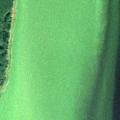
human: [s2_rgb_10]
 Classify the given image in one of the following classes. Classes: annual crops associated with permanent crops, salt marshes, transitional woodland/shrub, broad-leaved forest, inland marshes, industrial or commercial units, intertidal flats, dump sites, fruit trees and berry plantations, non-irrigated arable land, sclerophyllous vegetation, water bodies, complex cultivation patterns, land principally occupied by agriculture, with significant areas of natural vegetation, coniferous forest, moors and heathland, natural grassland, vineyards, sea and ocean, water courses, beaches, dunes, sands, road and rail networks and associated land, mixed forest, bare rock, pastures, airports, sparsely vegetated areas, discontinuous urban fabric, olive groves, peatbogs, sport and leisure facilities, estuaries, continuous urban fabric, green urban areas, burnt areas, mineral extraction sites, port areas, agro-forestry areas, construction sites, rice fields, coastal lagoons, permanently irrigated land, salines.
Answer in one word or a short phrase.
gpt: coniferous forest, mixed forest, coastal lagoons